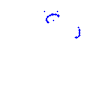
Particle: proton